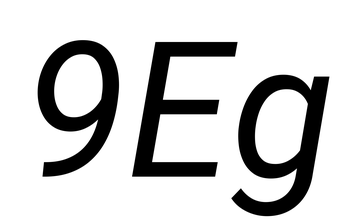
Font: Roboto-Italic_Italic